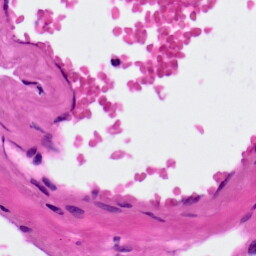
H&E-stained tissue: Lung